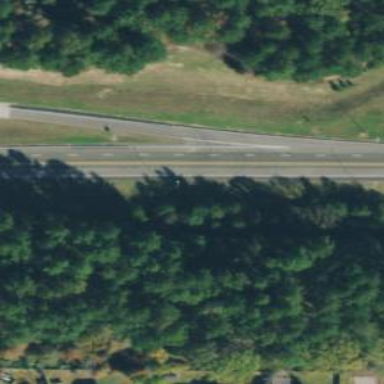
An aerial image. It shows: This image shows trunk highway that functions as expressway.